Question: I download profile Mono 2.8 from <URL>
Add in C:\Program Files\Reference Assemblies\Microsoft\Framework.NETFramework4.0\Profile\Mono
Create new Project Winforms (framework 4.0) in Visual Studio 2010.
In project change "Target framework" to Mono 2.8 Profiler.
end press "Startin debuging".

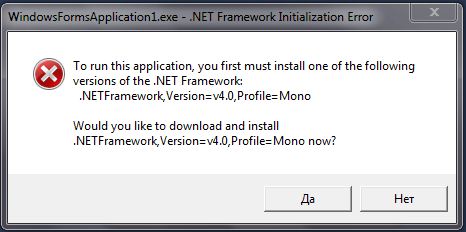
Answer: from <URL>.
"Markus" posted :
> I had the same problem, the error
dialog telling me I should download
".NETFramework,Version=v4.0,Profile=Mono"
in order to run my application.The trick was to create registry key.
For me, running Windows 7 x64, it was:
'''
HKEY_LOCAL_MACHINE\SOFTWARE\Wow6432Node\Microsoft\.NETFramework4.0.30319\SKUs\.NETFramework,Version=v4.0,Profile=Mono
'''
> I suppose for x86 it's
'''
HKEY_LOCAL_MACHINE\SOFTWARE\Microsoft\.NETFramework4.0.30319\SKUs\.NETFramework,Version=v4.0,Profile=Mono
'''
> (Where v4.0.30319 would be the version
of the current 4.0 framework
installed.)Hope that helps!